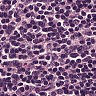
Metastatic tissue present: no